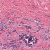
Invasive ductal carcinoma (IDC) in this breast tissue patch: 1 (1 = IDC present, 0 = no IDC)